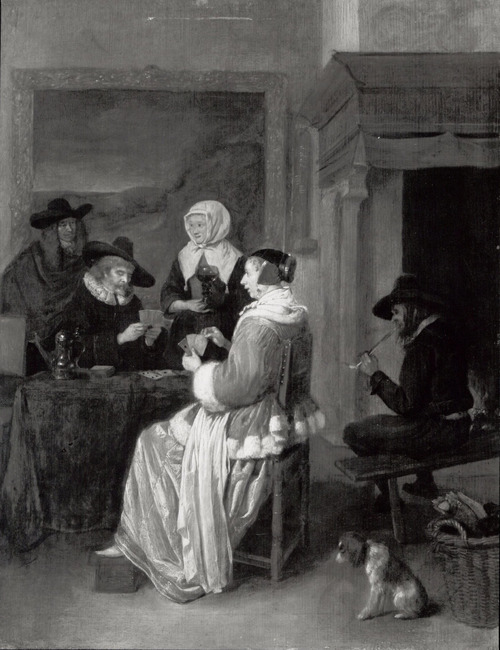
Title: Interior with a company smoking, drinking and playing cards
Artist: Quiringh van Brekelenkam
Earliest date: 1660
Latest date: 1661
Genre: painting
Iconography: Tobacco
Keywords: genre, interior view, five human figures, full-length portrait, sitting, standing (position), profile, man, woman, dog, hat, headcloths, snood, home jacket, apron, ruff, drinking, smoking (activity), card game (activity), glass in the hand, roemer, playing card, Jan Steen jug, pipe, footstove, basket, firewood, chair, oriental tablecloth, bench, mantelpiece, fireplace, landscape painting (depicted)